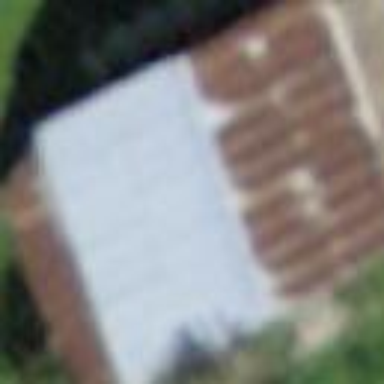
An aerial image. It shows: Rural barn.